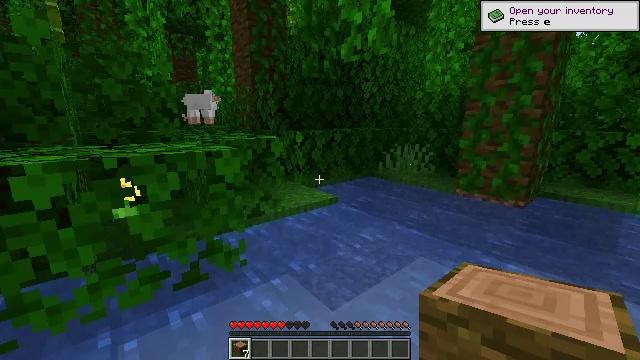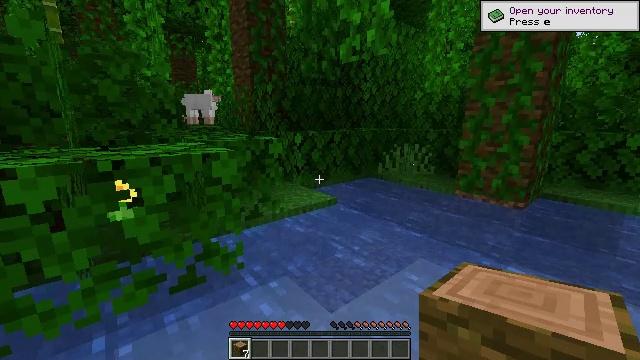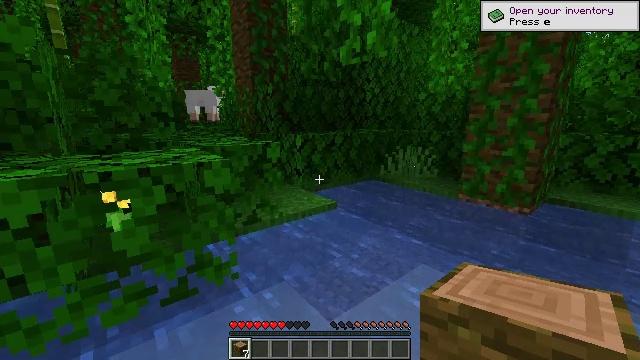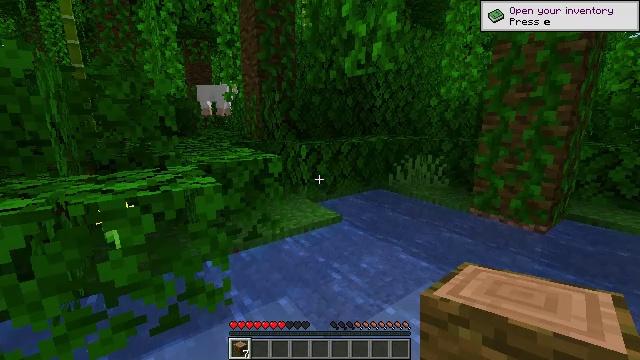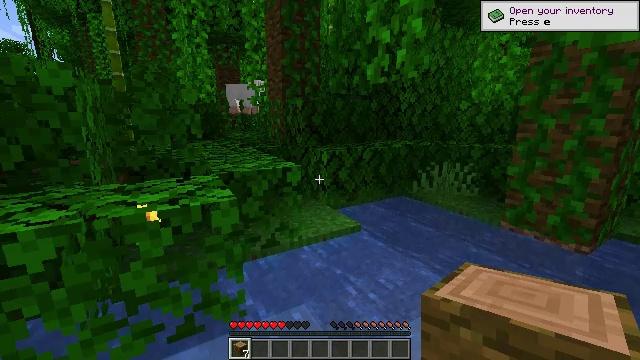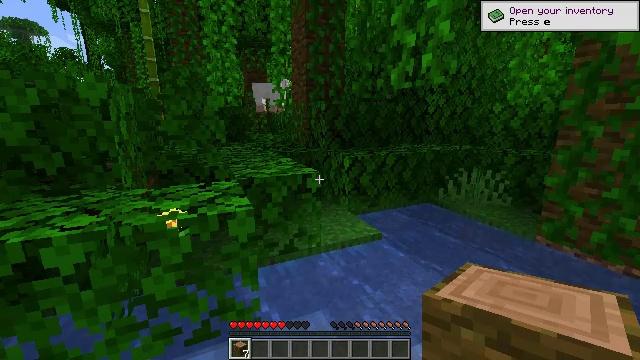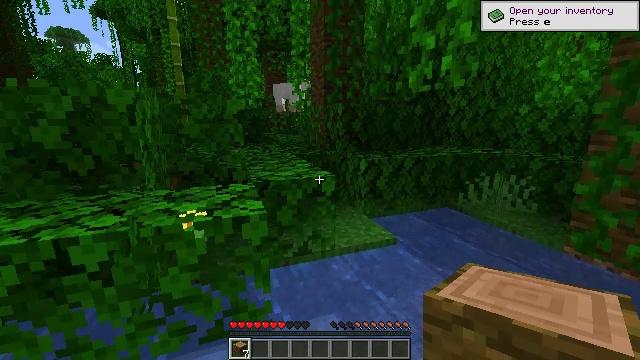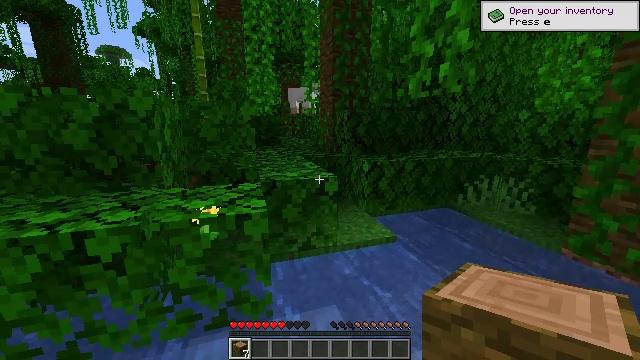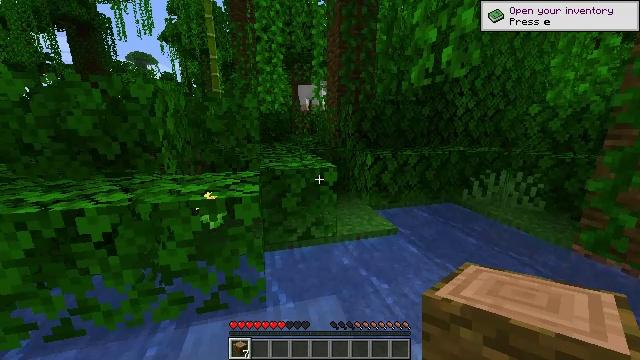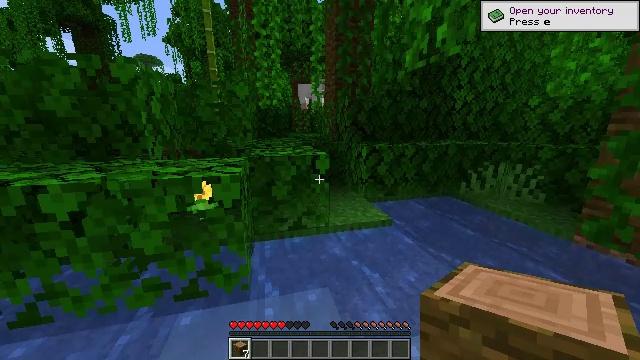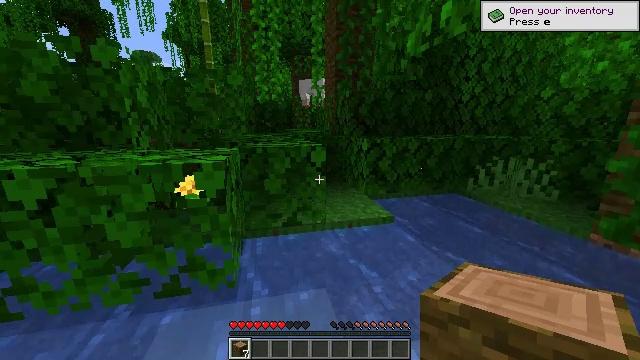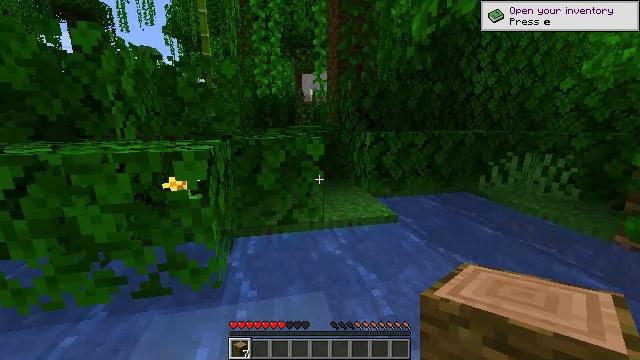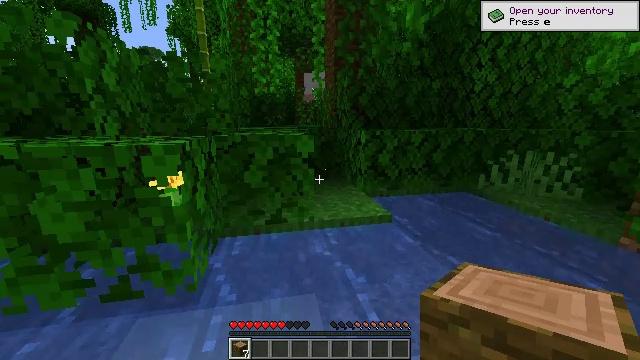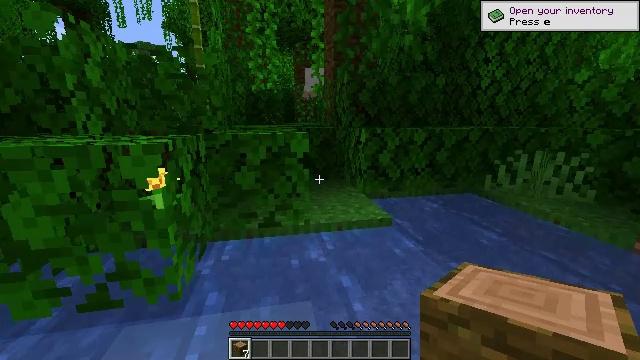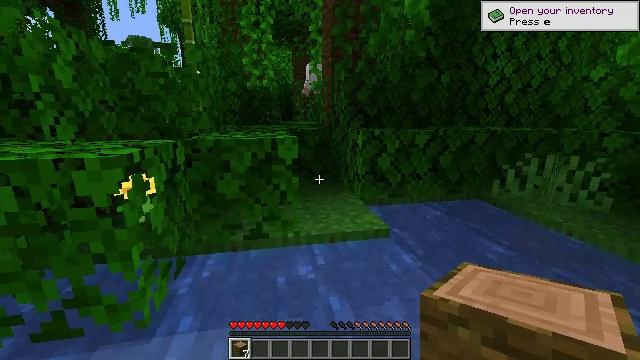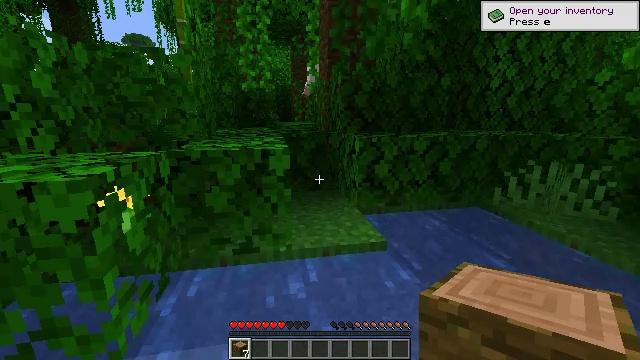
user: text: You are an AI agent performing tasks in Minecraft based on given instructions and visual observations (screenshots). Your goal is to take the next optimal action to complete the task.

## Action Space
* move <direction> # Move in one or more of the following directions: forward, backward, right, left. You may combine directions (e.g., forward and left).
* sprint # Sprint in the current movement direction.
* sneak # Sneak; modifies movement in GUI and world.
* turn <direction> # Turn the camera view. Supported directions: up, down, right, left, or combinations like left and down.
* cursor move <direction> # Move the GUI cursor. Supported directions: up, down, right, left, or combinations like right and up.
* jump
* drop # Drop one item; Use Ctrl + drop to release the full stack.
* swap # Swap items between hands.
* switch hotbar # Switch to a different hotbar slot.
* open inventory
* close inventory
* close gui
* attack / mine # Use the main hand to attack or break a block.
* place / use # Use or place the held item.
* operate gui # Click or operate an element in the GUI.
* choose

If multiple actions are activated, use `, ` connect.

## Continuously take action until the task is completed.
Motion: motion action
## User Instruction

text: Collect some bamboo.
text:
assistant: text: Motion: move forward and move right, sprint, jump
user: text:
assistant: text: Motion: move forward and move right, sprint, jump
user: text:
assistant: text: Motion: move forward and move right, sprint, turn left, jump
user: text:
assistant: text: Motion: move forward and move right, sprint, turn left, jump
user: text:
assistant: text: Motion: move forward and move right, sprint, turn left, jump
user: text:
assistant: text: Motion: move forward and move right, sprint, turn left, jump
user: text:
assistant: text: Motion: move forward and move right, sprint, turn left, jump
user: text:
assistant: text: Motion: move forward and move right, turn left, jump
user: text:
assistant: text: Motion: move forward and move right, jump
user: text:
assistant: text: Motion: move forward and move right, jump
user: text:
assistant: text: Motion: move forward and move right, turn left, jump
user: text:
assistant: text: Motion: move forward and move right, jump
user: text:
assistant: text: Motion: move forward, jump
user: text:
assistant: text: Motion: move forward, jump
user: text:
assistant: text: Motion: move forward, jump
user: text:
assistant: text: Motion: move forward, jump
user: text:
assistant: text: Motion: move forward, jump
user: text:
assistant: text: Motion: move forward, jump
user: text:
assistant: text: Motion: move forward, jump
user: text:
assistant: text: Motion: move forward, jump
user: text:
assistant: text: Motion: move forward, jump
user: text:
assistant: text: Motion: move forward, jump
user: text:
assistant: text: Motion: move forward, jump
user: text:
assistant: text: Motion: move forward, turn left, jump
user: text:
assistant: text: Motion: move forward, turn left, jump
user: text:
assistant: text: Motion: move forward, turn left, jump
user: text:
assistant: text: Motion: move forward, turn left, jump
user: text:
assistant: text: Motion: move forward, turn left, jump
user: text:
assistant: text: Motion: move forward, turn left, jump
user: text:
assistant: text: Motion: move forward, turn left, jump